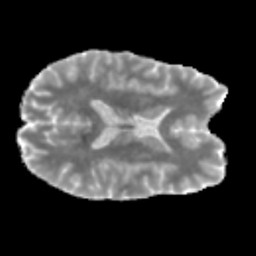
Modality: MD
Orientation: axial
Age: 46
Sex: male
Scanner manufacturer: ge
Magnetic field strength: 3 T
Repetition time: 3.65 s
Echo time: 0.0807 s